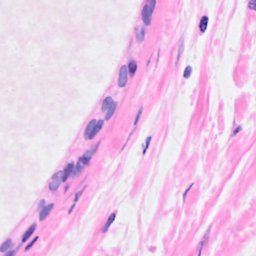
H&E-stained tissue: Breast